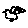
Label: bird